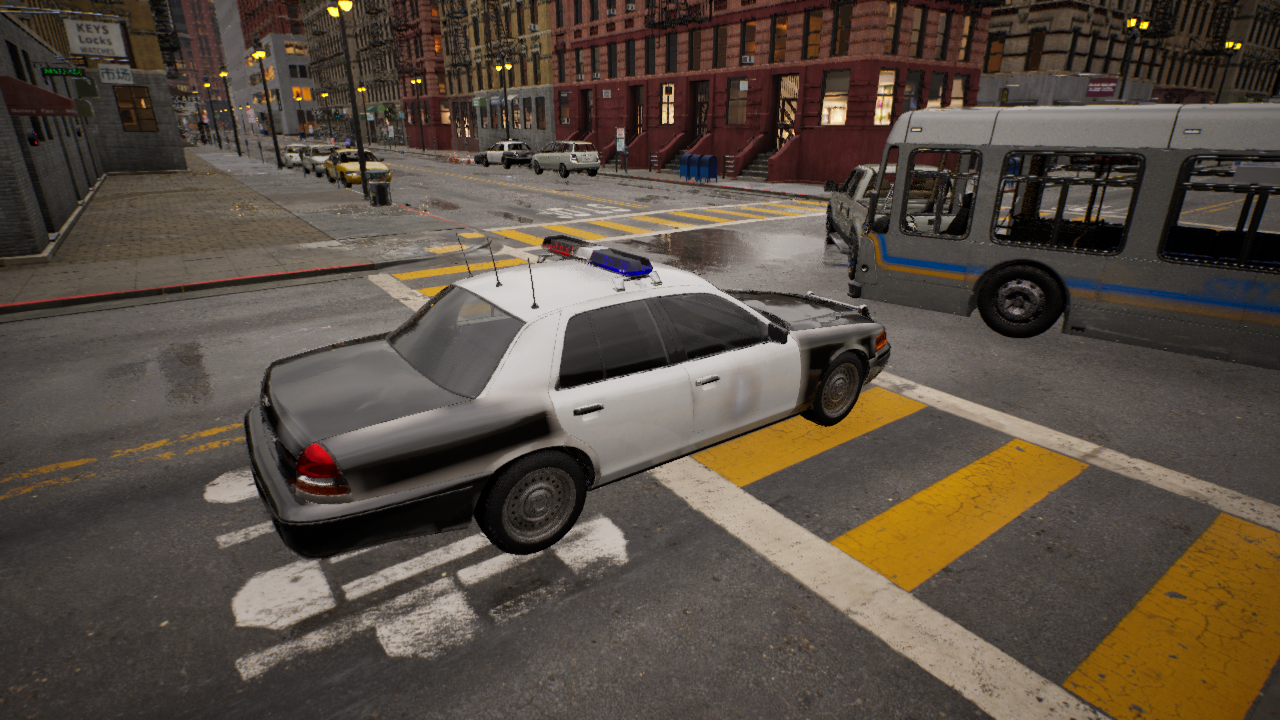
Venue: residential
Lighting: golden hour
Vehicle rig: sedan